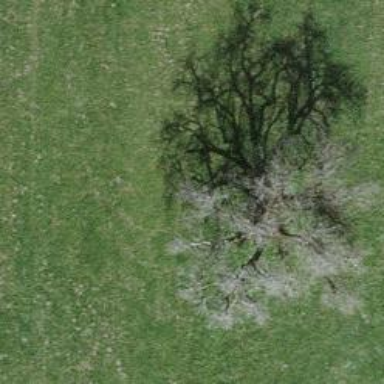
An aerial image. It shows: Beautiful tree in nature.